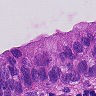
Metastatic tissue present: yes